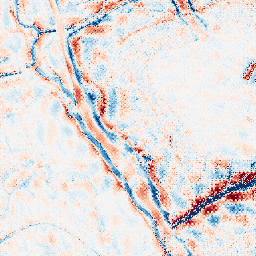
Category: wavelet
Decomposition family: wavelet_dwt
Decomposition parameters: wavelet: db8
level: 4
Upsampling method: regularized
Upsampling parameters: scale: 2
lambda_reg: 0.1
Upsampling scale: 2